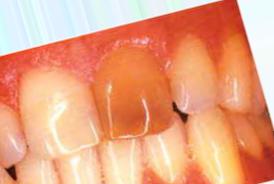
Condition: Tooth Discoloration